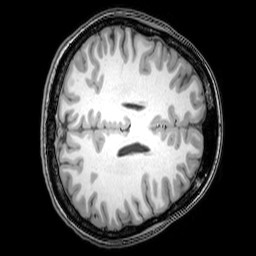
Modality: T1w
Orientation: axial
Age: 26
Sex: female
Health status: healthy
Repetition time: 0.081 s
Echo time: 0.037 s